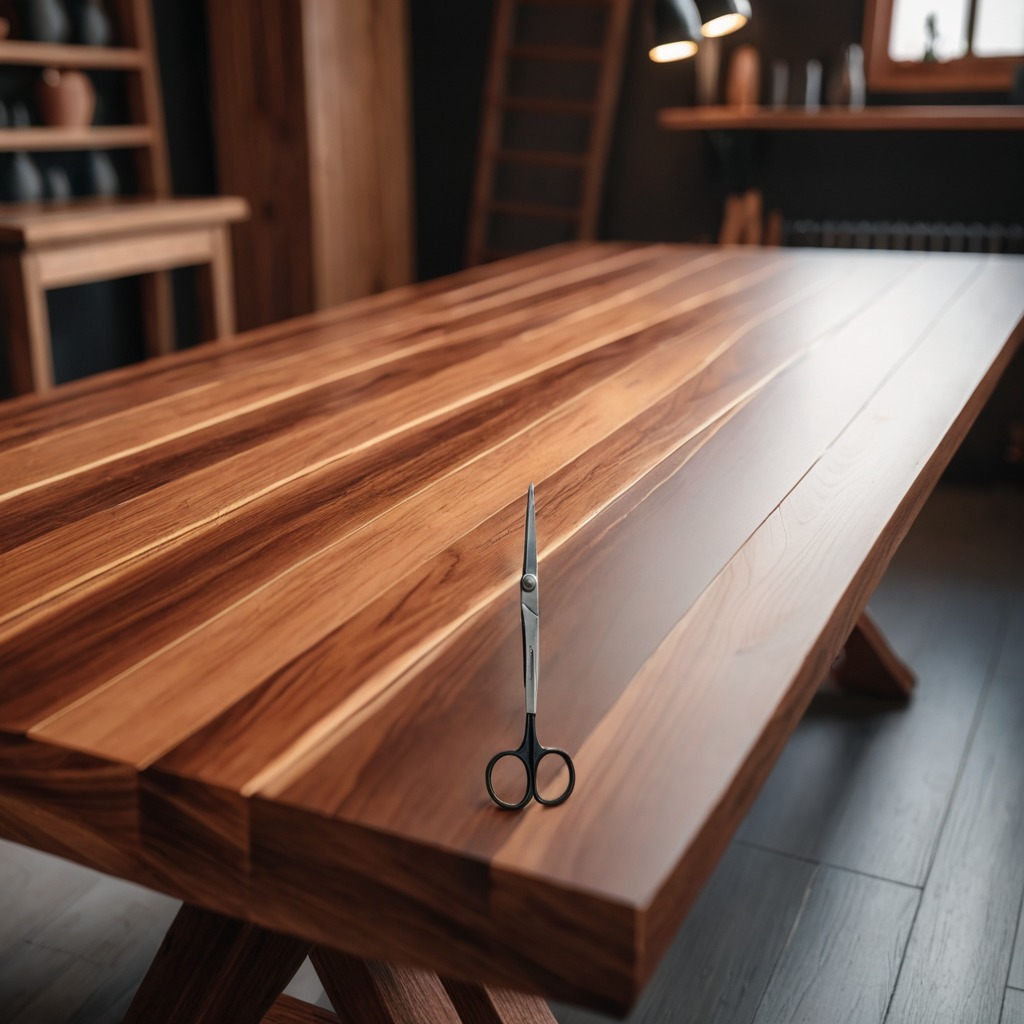
A scissor is lying on a wooden table in a carpentry studio.